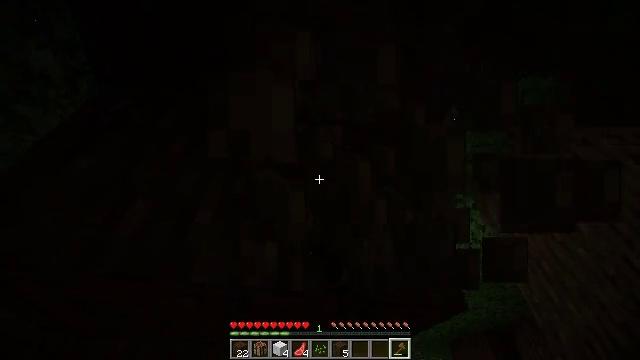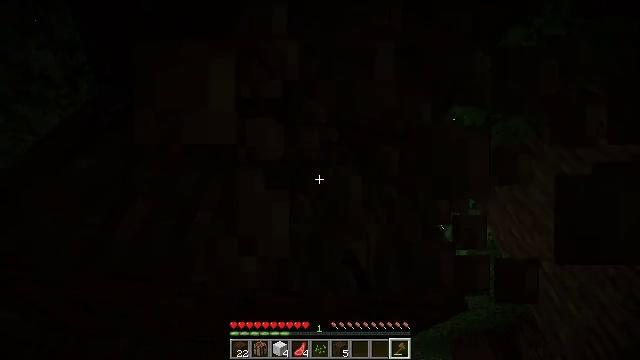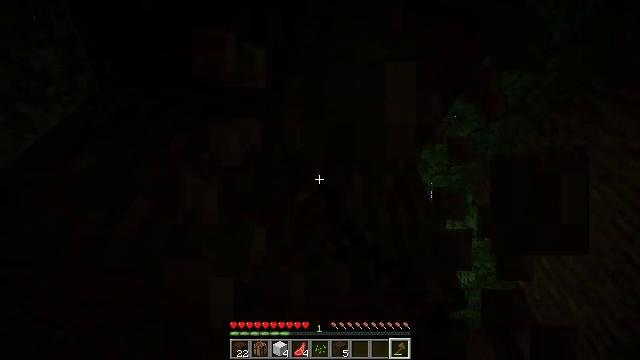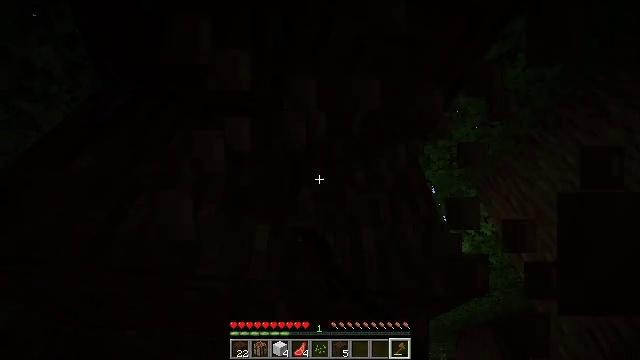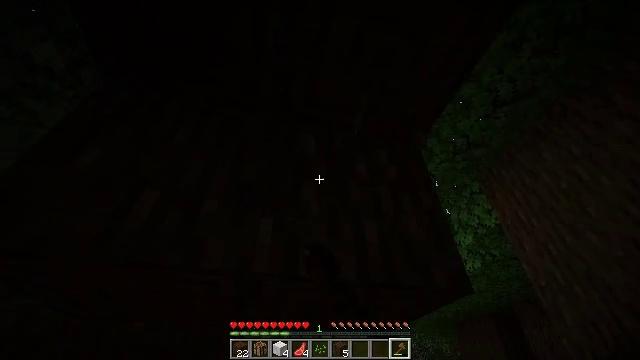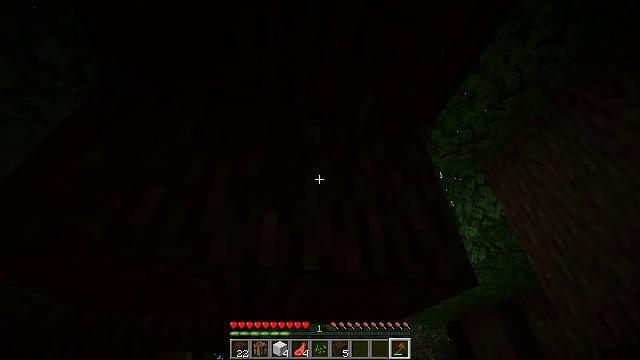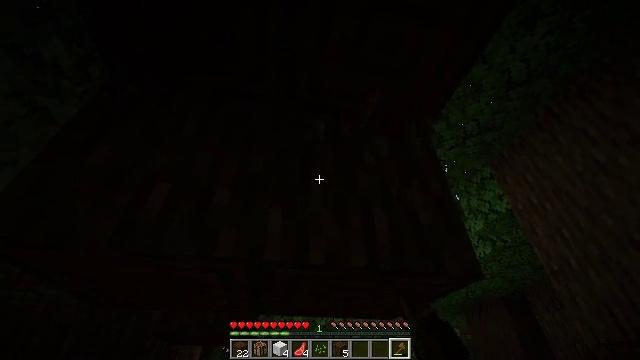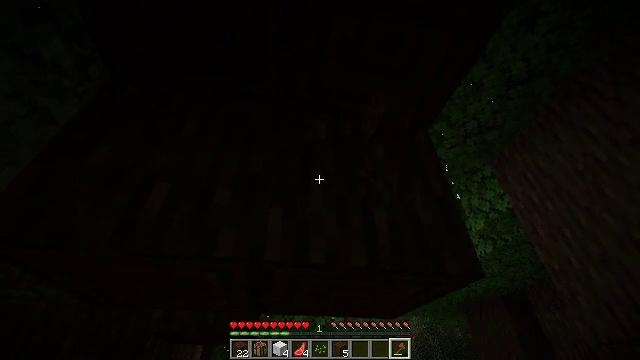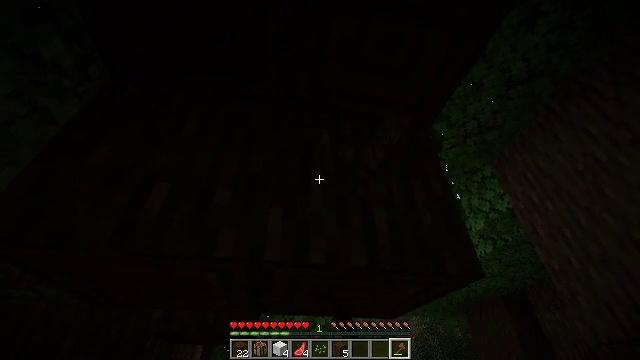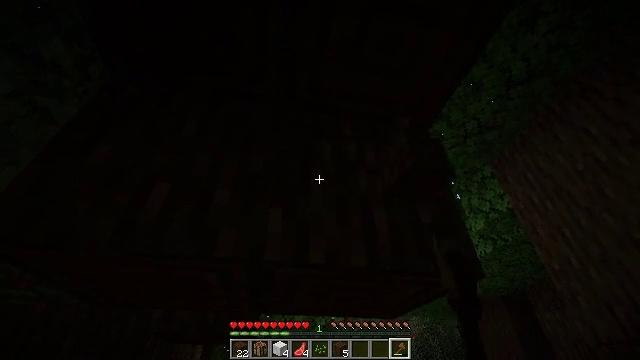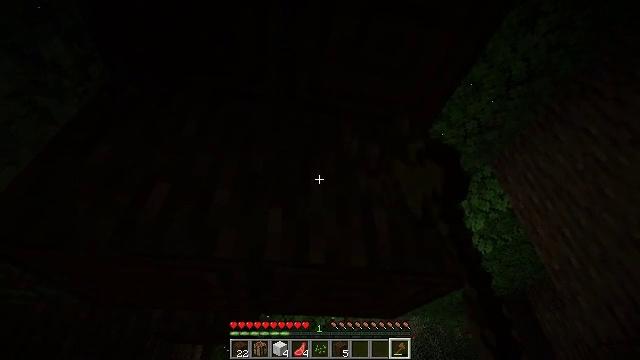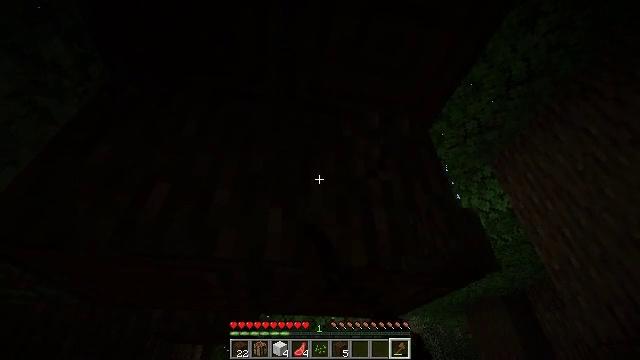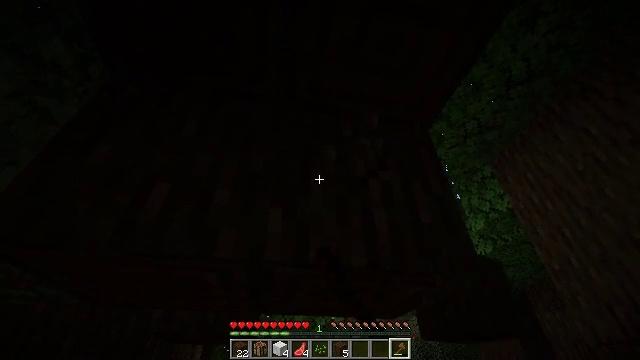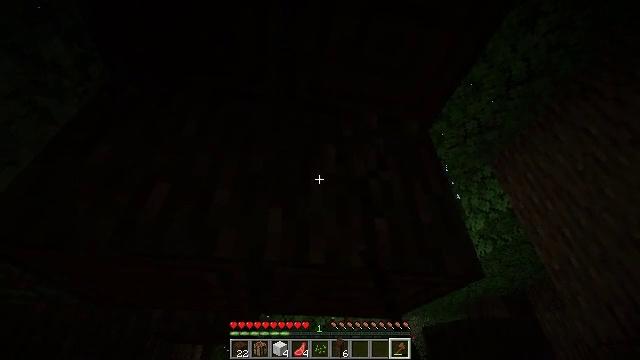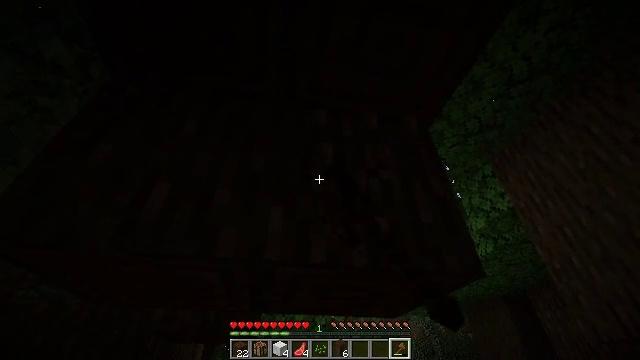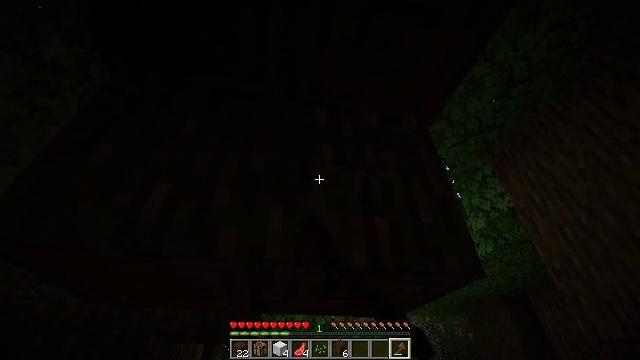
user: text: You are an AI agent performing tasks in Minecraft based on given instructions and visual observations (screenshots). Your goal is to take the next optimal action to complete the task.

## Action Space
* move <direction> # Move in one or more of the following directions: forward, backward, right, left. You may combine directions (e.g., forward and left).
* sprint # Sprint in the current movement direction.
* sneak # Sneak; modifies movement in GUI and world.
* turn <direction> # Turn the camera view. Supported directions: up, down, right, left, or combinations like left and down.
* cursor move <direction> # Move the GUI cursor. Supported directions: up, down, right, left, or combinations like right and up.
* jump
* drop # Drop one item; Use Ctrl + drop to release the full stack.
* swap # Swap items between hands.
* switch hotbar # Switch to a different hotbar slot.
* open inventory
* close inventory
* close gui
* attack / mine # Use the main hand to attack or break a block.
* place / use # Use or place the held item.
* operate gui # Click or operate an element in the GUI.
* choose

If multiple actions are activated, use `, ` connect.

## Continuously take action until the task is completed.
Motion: motion action
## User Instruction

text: Harvest dark oak log for resources.
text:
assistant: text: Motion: attack / mine
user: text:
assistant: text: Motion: attack / mine
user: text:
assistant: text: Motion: attack / mine
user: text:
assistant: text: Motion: turn down, attack / mine
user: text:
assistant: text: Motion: turn left and down, attack / mine
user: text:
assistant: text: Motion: turn left and down, attack / mine
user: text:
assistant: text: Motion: attack / mine
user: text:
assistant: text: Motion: attack / mine
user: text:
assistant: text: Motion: attack / mine
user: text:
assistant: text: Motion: attack / mine
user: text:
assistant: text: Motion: attack / mine
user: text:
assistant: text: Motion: attack / mine
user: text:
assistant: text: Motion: attack / mine
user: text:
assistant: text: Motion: attack / mine
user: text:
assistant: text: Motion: attack / mine
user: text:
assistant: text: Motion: attack / mine
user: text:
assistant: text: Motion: attack / mine
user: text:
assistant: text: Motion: attack / mine
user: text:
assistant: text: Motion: attack / mine
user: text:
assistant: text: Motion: attack / mine
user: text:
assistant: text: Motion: attack / mine
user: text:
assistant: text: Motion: attack / mine
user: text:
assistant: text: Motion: turn left, attack / mine
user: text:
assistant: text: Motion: turn left, attack / mine
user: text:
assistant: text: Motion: attack / mine
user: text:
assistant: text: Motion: attack / mine
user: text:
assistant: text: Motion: attack / mine
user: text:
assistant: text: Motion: attack / mine
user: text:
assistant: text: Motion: attack / mine
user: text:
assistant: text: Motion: attack / mine